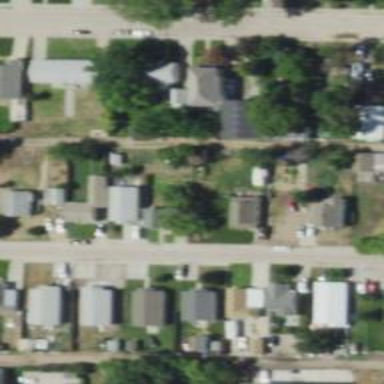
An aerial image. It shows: Alley classified as service road.